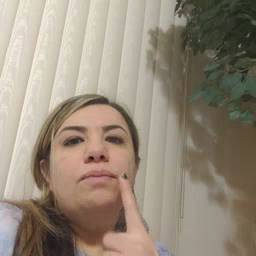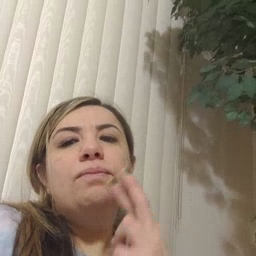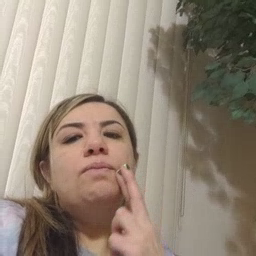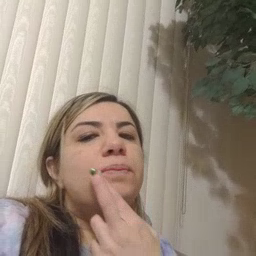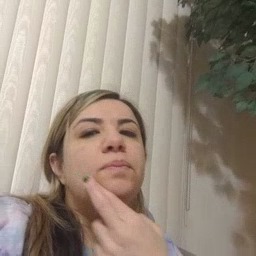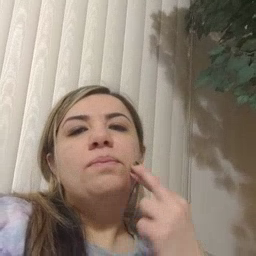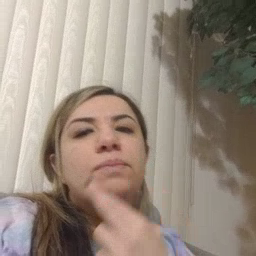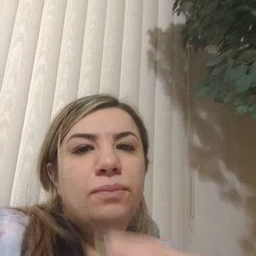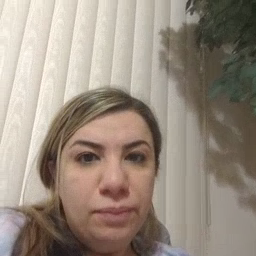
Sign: chin